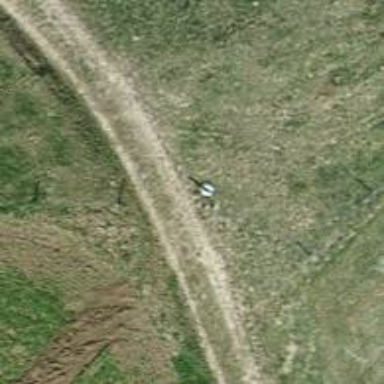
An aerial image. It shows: Track road with ground surface.